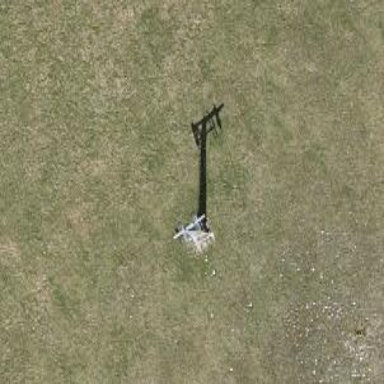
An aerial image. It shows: Pylon for aerialway.